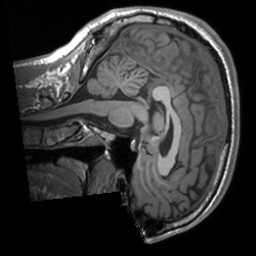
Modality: T1w
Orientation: sagittal
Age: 25
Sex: male
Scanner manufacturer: siemens
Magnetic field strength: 3 T
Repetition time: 1.9 s
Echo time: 0.00226 s